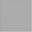
Piece: xx